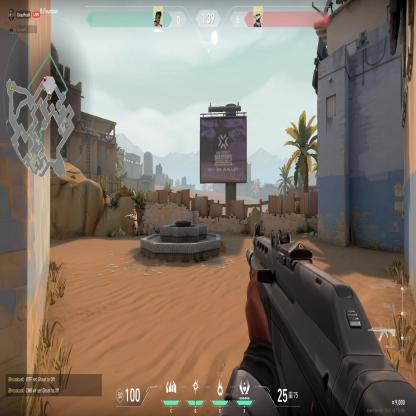
Label: enemy